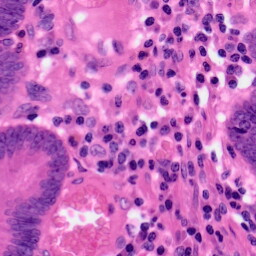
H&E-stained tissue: Colon